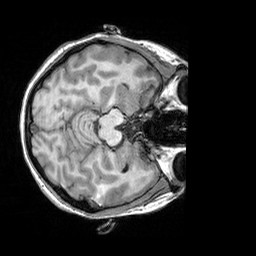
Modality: T1w
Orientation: axial
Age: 25
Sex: female
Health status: healthy
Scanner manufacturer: siemens
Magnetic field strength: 3 T
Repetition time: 2.3 s
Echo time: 0.00303 s